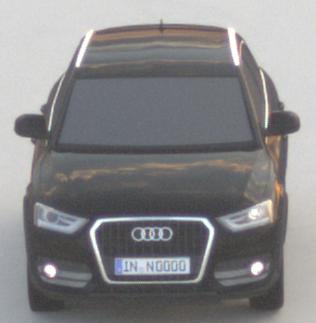
Make: Audi
Model: Q3 1.4 TFSI
Detailed model: Q3 (8U)
Model produced from: 2013/07
Model produced until: 2014/10
Doors: 5
Color: black
Road condition: dry road
Daytime: sunrise or sunset
Contrast: low contrast